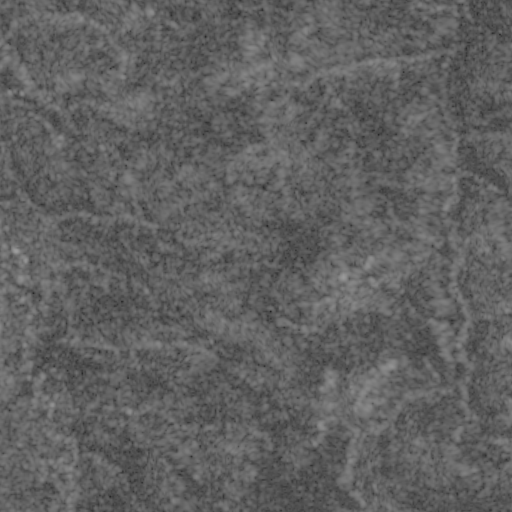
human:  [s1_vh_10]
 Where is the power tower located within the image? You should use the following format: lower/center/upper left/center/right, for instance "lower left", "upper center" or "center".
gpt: The power tower is located in the right of the image.
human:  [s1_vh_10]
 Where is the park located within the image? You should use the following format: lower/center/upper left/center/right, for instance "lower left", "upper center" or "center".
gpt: There is no park in the image.

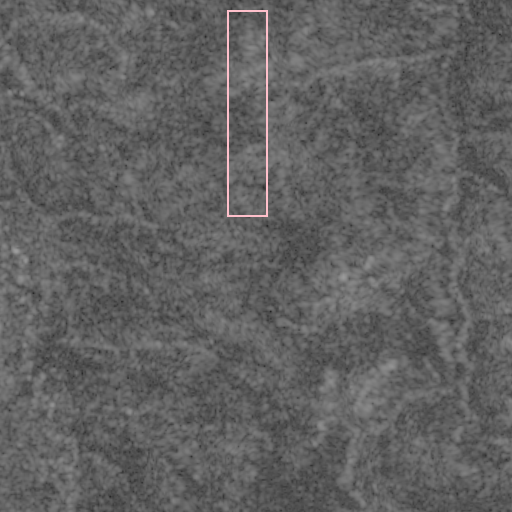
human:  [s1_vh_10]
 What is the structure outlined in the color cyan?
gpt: There is no cyan outline.
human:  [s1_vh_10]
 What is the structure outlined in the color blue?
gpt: There is no structure outlined in blue.